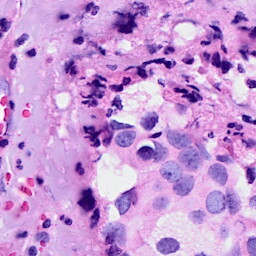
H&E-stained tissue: Breast